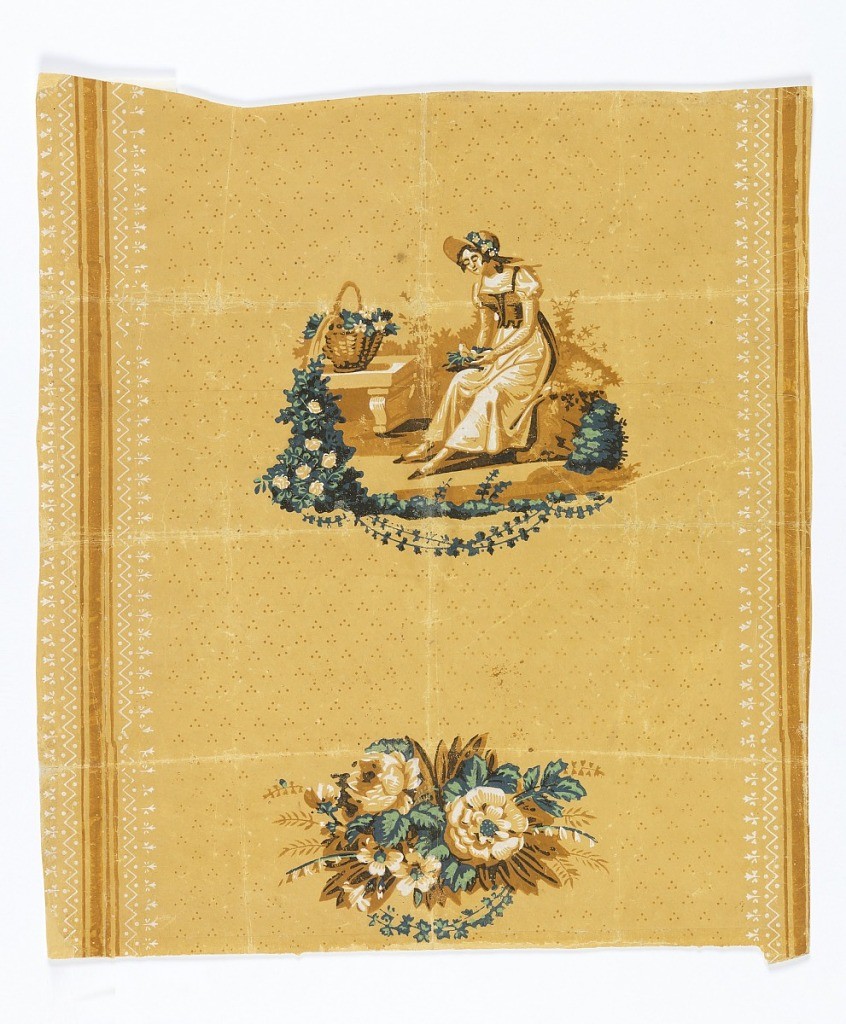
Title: Sidewall
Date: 1825
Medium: Block-printed on joined sheets
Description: Vignettes in browns, green, blue and white against an ocher background diapered with three-dot pattern in light brown; between vertical brown stripes bordered by white lacy pattern.  The scene contains a seated maiden holding bird in nest, with stone bench and basket of flowers, alternating with a smaller floral bouquet.